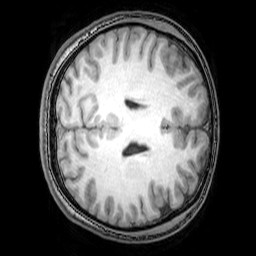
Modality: T1w
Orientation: axial
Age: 20
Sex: male
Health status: healthy
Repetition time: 0.081 s
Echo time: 0.037 s